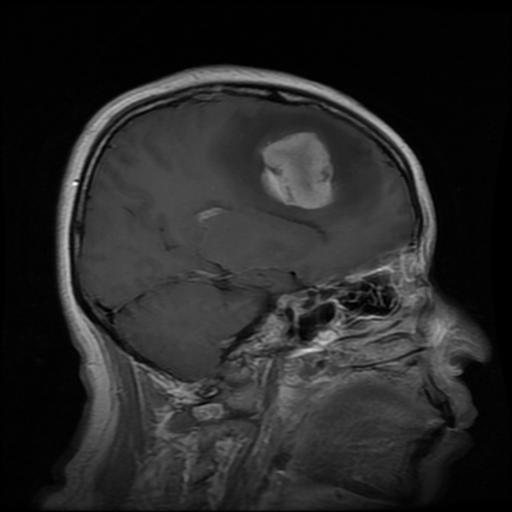
Label: meningioma